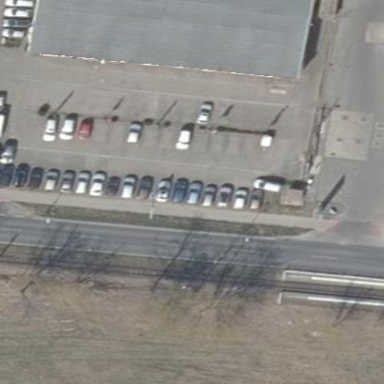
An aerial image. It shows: Parking area with concrete surface.